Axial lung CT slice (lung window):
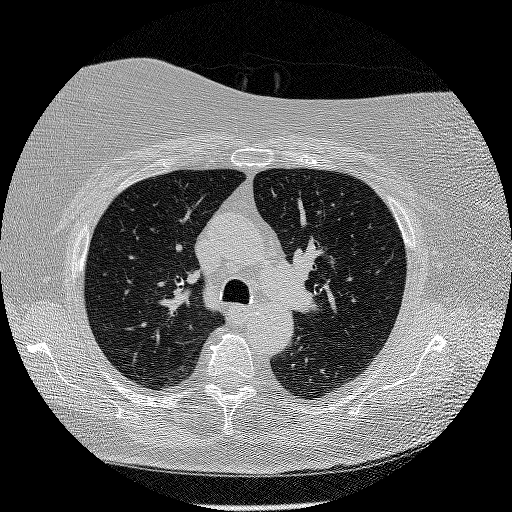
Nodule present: no